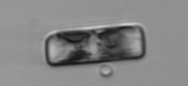
Label: Guinardia_delicatula